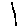
Label: line